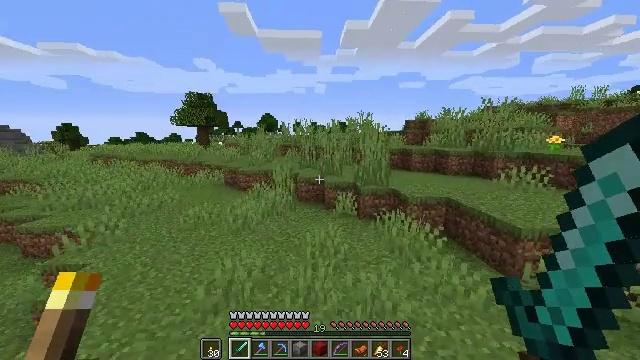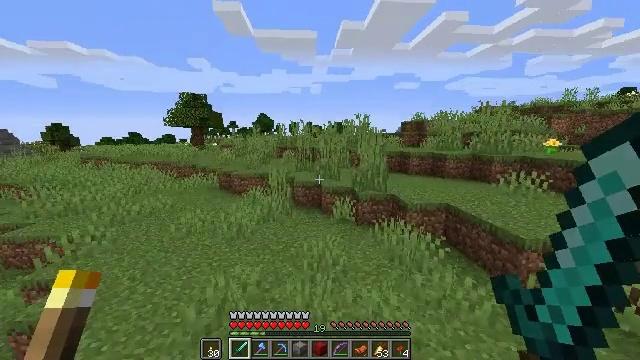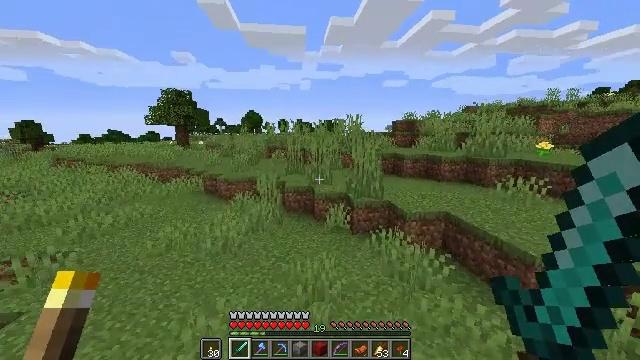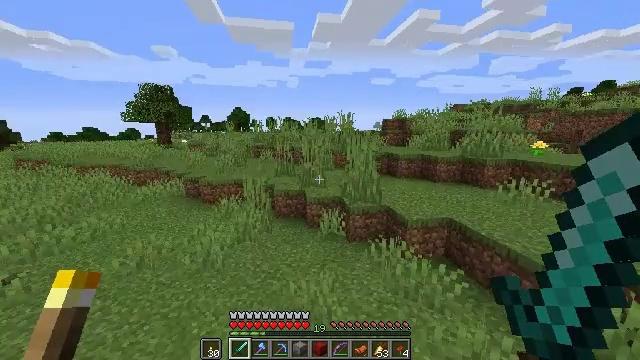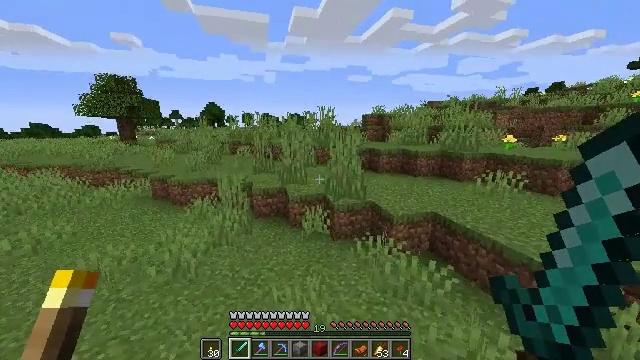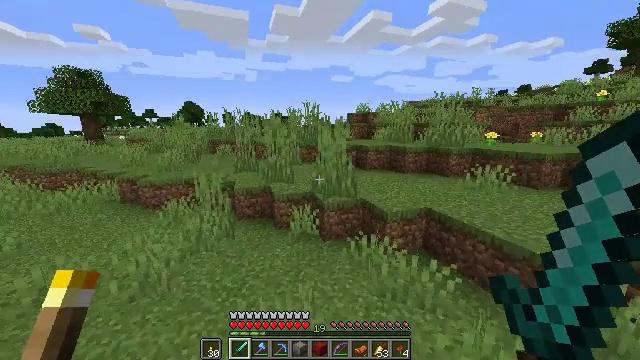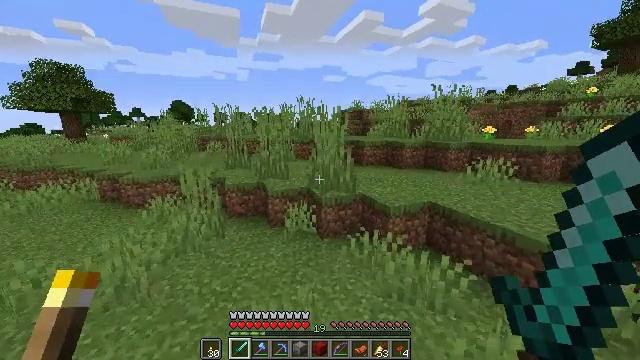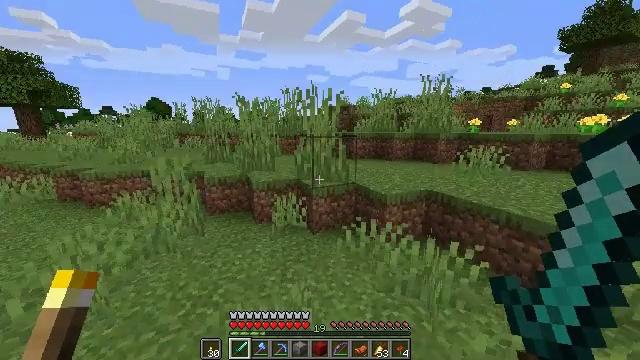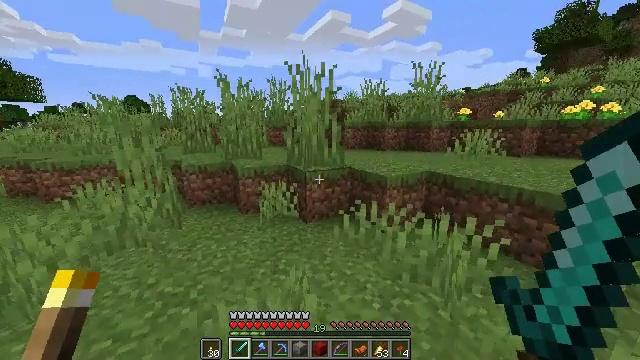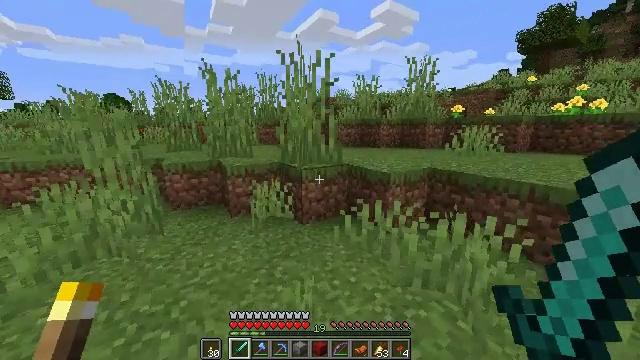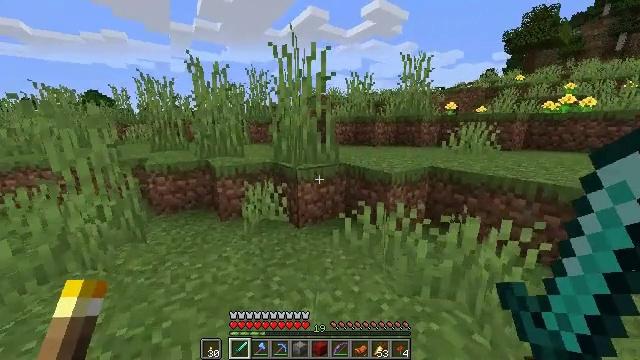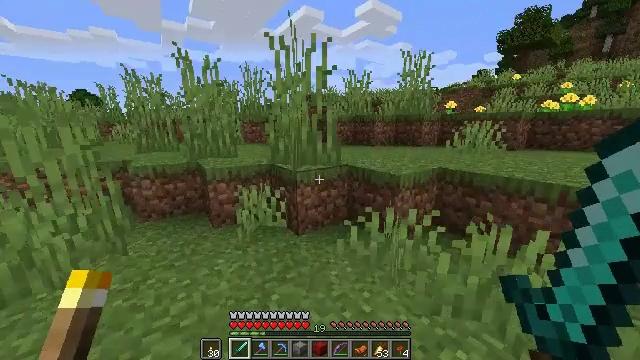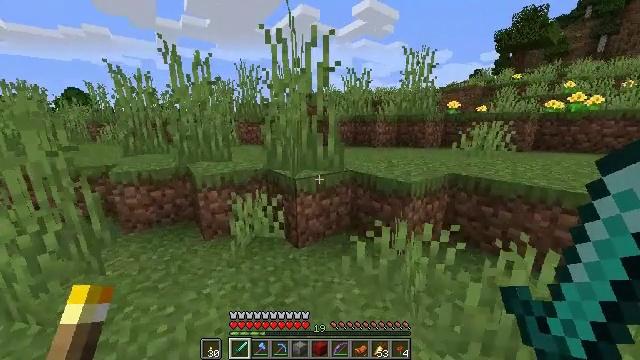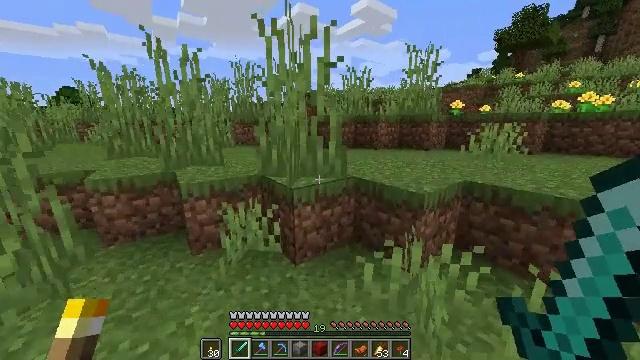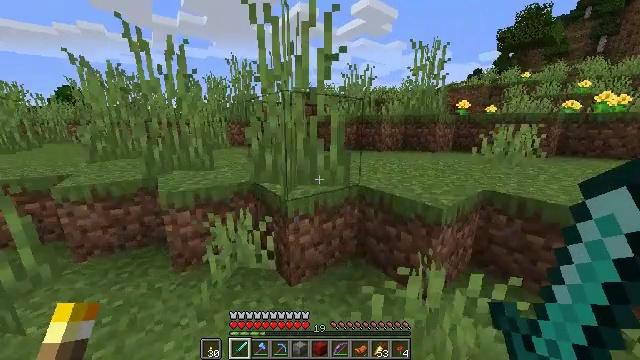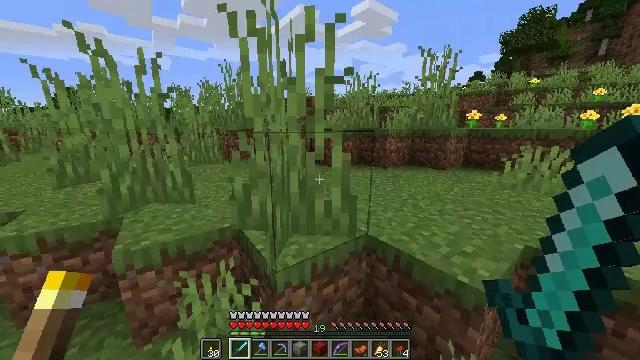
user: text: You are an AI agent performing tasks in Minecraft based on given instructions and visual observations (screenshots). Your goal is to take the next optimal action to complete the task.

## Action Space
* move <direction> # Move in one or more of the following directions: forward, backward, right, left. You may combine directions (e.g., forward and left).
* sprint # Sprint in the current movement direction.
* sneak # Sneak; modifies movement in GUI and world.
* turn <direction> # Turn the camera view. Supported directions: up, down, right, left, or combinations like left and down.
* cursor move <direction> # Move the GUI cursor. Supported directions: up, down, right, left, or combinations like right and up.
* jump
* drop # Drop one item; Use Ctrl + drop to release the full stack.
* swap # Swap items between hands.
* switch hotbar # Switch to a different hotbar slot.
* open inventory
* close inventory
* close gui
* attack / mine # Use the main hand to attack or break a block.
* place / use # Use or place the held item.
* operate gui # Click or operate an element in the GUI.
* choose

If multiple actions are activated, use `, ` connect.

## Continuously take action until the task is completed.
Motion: motion action
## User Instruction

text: Remove oak leaves from branches.
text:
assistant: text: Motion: move forward, sprint, turn right, jump
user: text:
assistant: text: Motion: move forward, sprint, turn right, jump
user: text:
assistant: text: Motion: move forward, sprint, turn right, jump
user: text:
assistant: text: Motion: move forward, sprint, turn right, jump
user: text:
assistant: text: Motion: move forward, sprint, turn right, jump
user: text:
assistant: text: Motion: move forward, sprint, turn right, jump
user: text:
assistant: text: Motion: move forward, sprint, turn right
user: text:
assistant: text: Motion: move forward, sprint, turn right
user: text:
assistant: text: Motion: move forward, sprint, turn right
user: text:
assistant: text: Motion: move forward, sprint, turn right
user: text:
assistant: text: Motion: move forward, sprint, turn right
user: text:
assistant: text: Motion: move forward, sprint
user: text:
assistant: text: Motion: move forward, sprint
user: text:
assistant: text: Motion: move forward, sprint
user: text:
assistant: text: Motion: move forward, sprint, jump
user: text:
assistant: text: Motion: move forward, sprint, jump
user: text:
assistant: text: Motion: move forward, sprint, jump
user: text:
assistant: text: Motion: move forward, sprint, jump
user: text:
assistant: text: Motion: move forward, sprint, jump
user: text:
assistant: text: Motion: move forward, sprint, jump
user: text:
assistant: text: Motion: move forward, sprint, jump
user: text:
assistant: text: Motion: move forward, sprint, jump
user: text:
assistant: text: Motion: move forward, sprint, jump
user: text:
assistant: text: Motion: move forward, sprint
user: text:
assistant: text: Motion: move forward, sprint, turn right
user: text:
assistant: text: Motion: move forward, sprint, turn right
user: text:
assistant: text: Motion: move forward, sprint, turn right
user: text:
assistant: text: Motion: move forward, sprint
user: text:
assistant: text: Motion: move forward, sprint
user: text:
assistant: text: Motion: move forward, sprint, jump